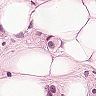
Metastatic tissue present: yes